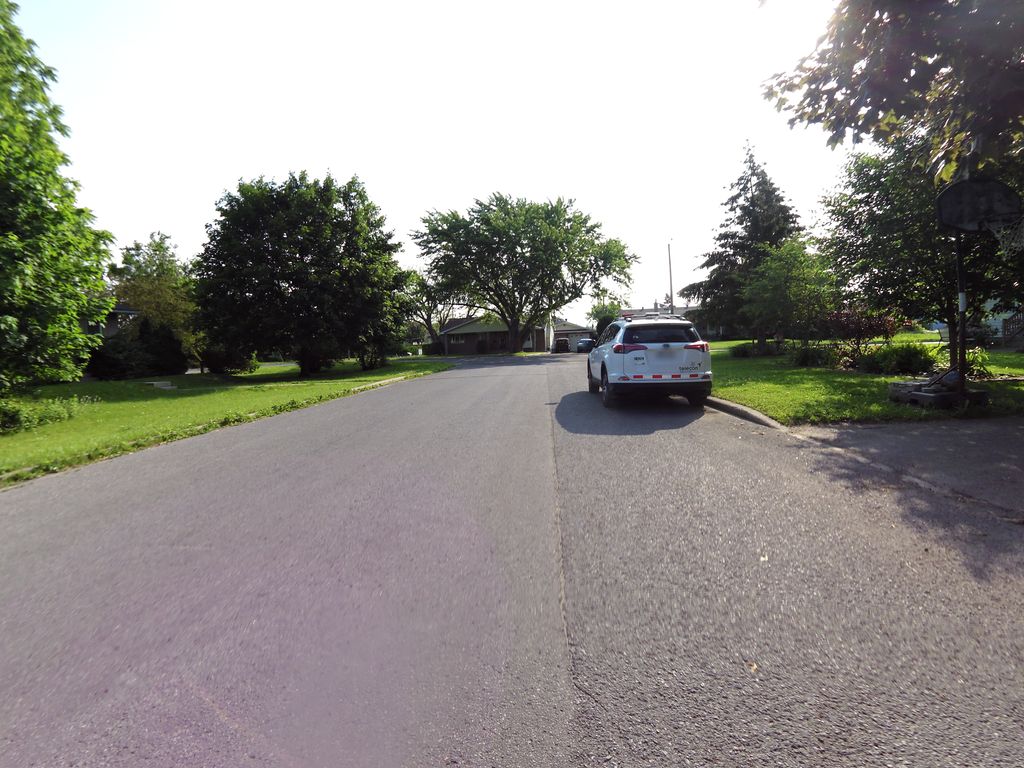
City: ottawa-gatineau